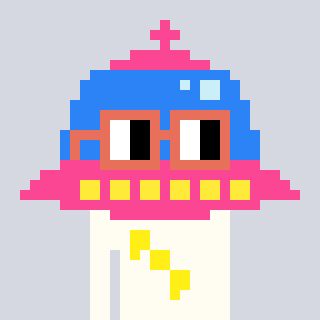
a pixel art character with square orange glasses, a ufo-shaped head and a grayscale-colored body on a cool background